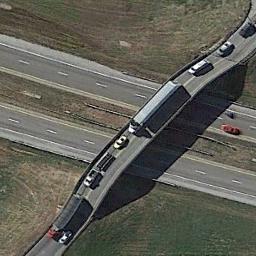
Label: overpass